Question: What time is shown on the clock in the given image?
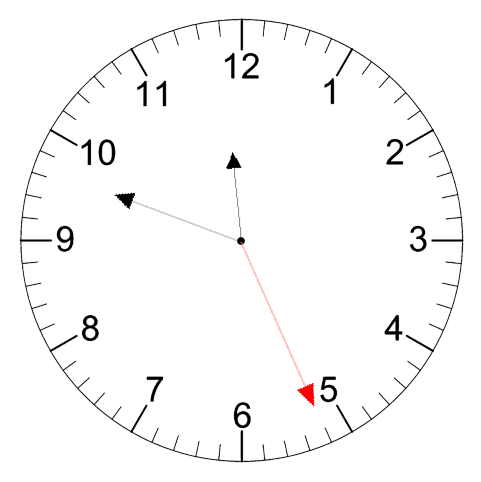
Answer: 11:48:26